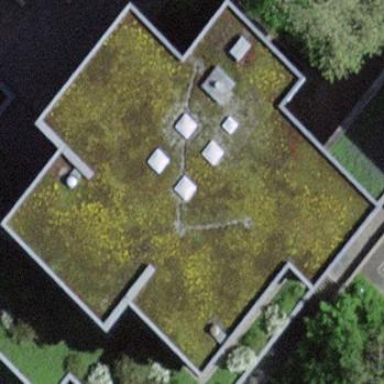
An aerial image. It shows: School building.